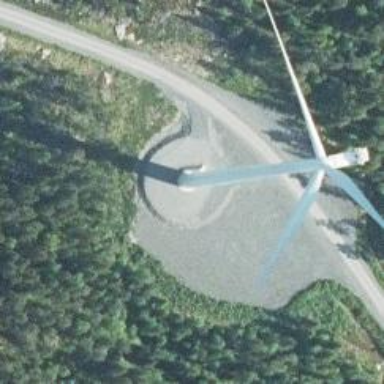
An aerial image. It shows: Wind generator powered by wind. The generator type is horizontal axis and it uses wind turbines.